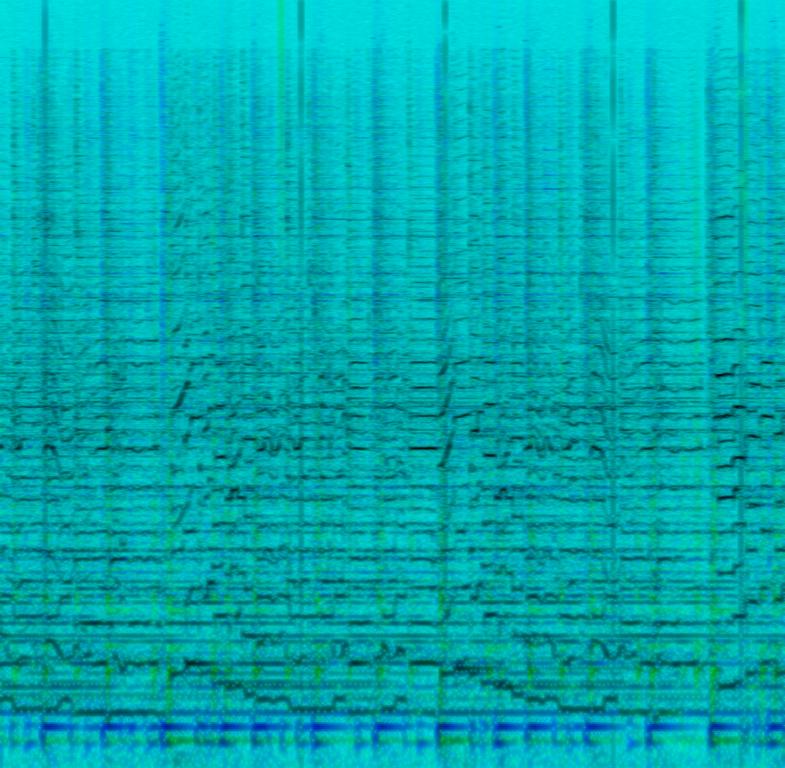
An acoustic guitar is strumming chords. A violin is playing a melody along with a flue and another hammered string instrument. Percussions are being played in a rhythm that is not a 4 bar count. All the instruments are spread across the sides of the speakers. This song may be playing in a desert movie scene.